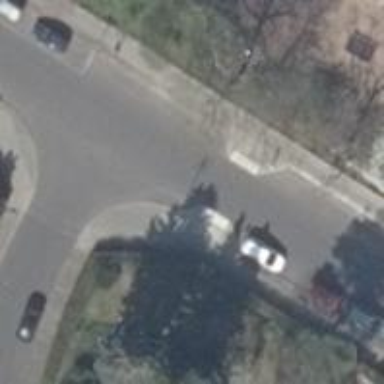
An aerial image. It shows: Unmarked crossing with kerb extension on both sides.